Field crop: maize
Growth stage: 2
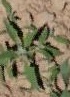
Species: atriplex